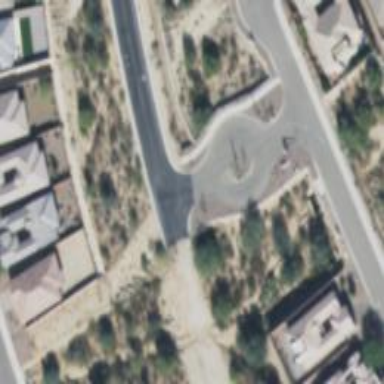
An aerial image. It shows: Turning loop on the road.